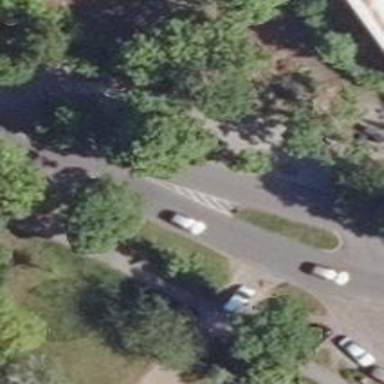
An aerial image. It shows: Smooth asphalt road in residential area.